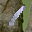
Label: 1